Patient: sex F, age 54
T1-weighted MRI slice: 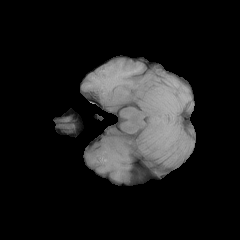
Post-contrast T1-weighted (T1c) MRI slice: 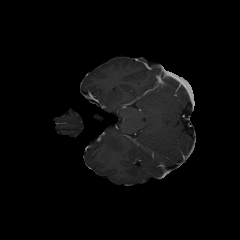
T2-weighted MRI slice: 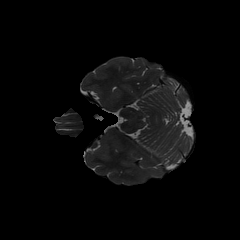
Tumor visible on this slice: no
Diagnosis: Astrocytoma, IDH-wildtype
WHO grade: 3